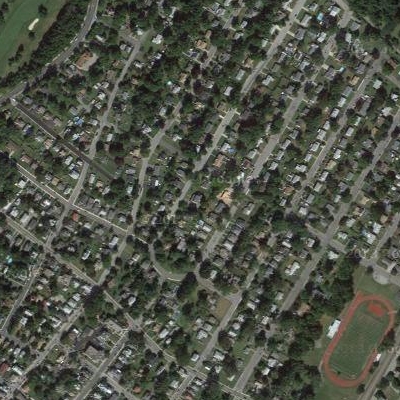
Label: fResident